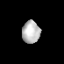
Tissue: prostate
Cell type: Epithelial cells
Senescence score: 0.3552
Nuclear area (px): 394
Mean DAPI intensity: 185.934